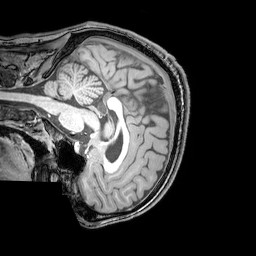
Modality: T1w
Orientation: sagittal
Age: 23
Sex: male
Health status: healthy
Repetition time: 0.081 s
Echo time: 0.037 s